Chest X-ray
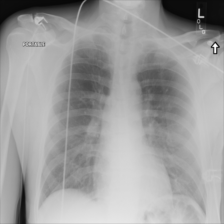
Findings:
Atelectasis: negative
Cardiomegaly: negative
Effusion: negative
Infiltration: negative
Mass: negative
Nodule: negative
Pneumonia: negative
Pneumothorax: positive
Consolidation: negative
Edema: negative
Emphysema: negative
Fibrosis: negative
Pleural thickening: negative
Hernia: negative